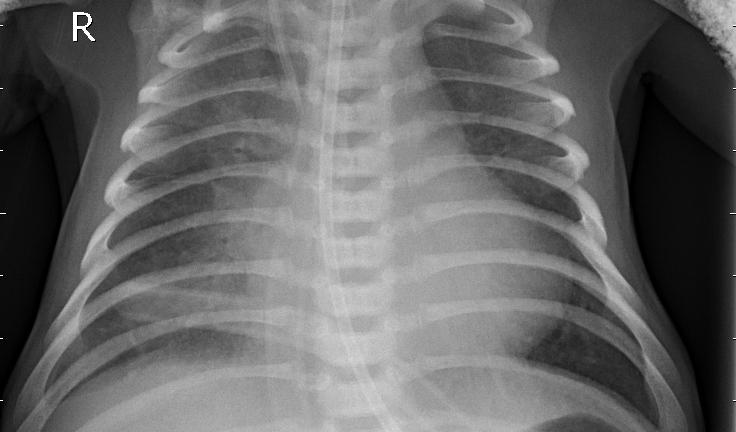
Diagnosis: PNEUMONIA